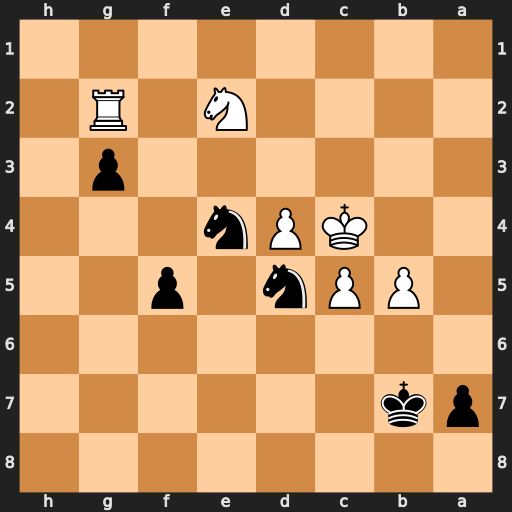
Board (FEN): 8/pk6/8/1PPn1p2/2KPn3/6p1/4N1R1/8
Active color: b
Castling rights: -
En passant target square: -
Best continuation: Ne3+ Kb4 Nxg2